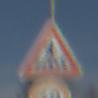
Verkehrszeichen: FussgaengerueberwegLinks
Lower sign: Geschwindigkeit60
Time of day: Midday
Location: Outdoor (Suburban)
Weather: PartlyCloudy
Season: NotSpecified
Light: Natural